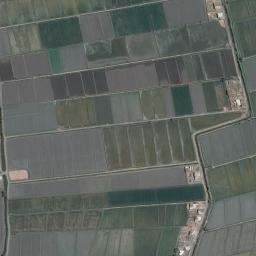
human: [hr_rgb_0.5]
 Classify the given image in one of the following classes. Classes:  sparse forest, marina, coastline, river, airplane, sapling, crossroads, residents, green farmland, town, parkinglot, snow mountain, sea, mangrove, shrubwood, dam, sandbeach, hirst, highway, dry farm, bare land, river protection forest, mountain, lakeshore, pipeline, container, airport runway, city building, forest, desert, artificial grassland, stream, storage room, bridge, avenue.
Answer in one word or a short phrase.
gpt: green farmland